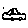
Label: car